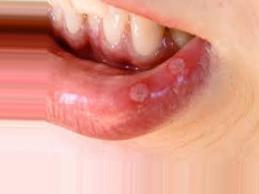
Condition: Mouth Ulcer